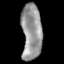
Tissue: skin
Cell type: Epithelial cells
Senescence score: 0.1678
Nuclear area (px): 1104
Mean DAPI intensity: 150.66